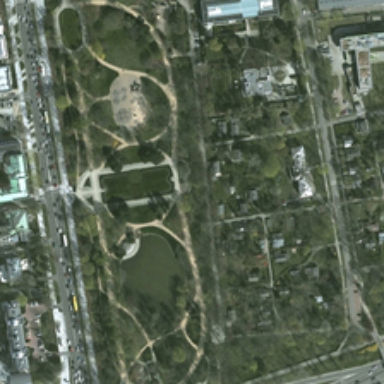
Many green trees and some buildings are near a road with cars .